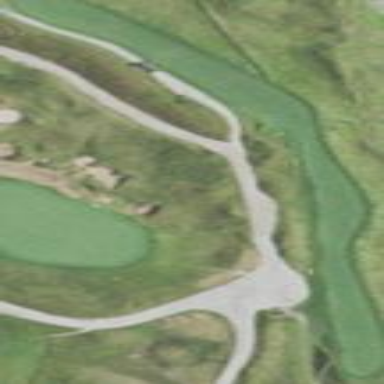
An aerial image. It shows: Golf tee area with grass surface.